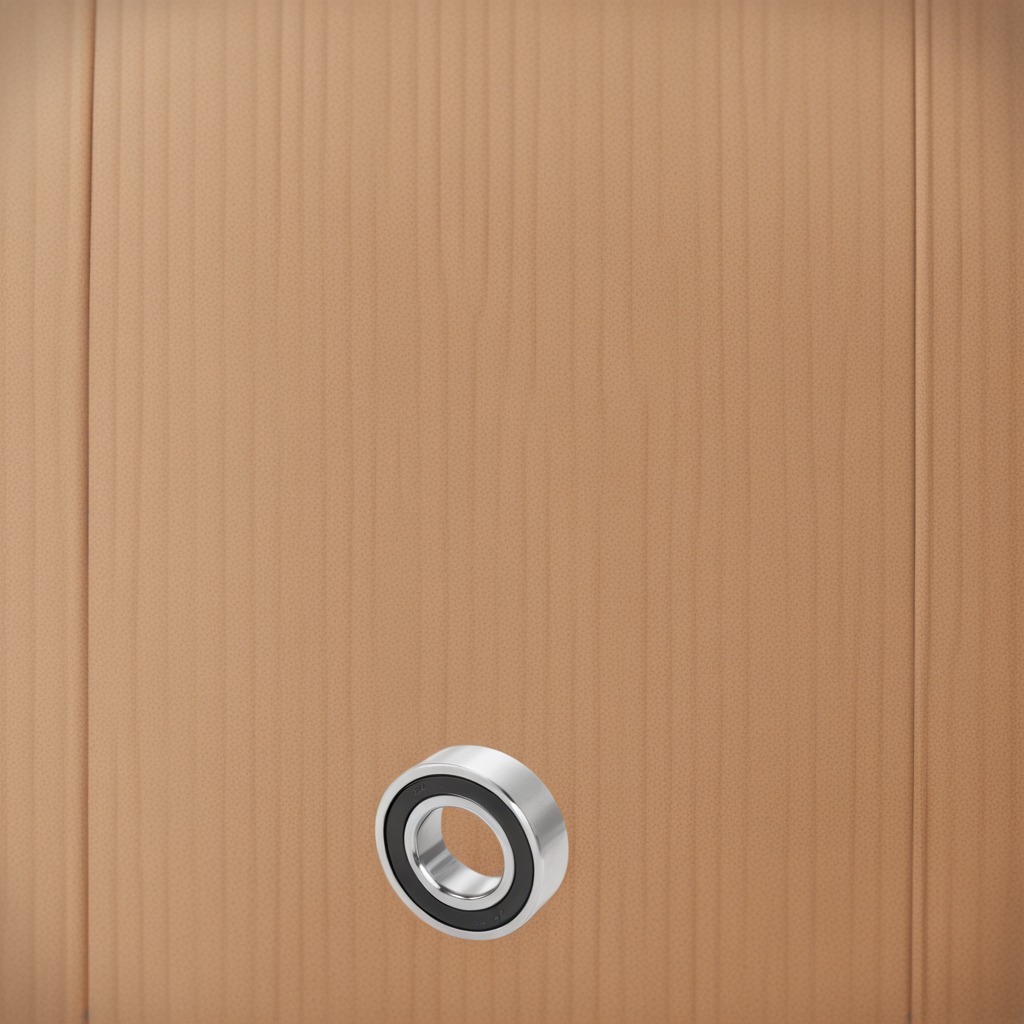
A metal ball bearing is lying on the cardboard box surface.